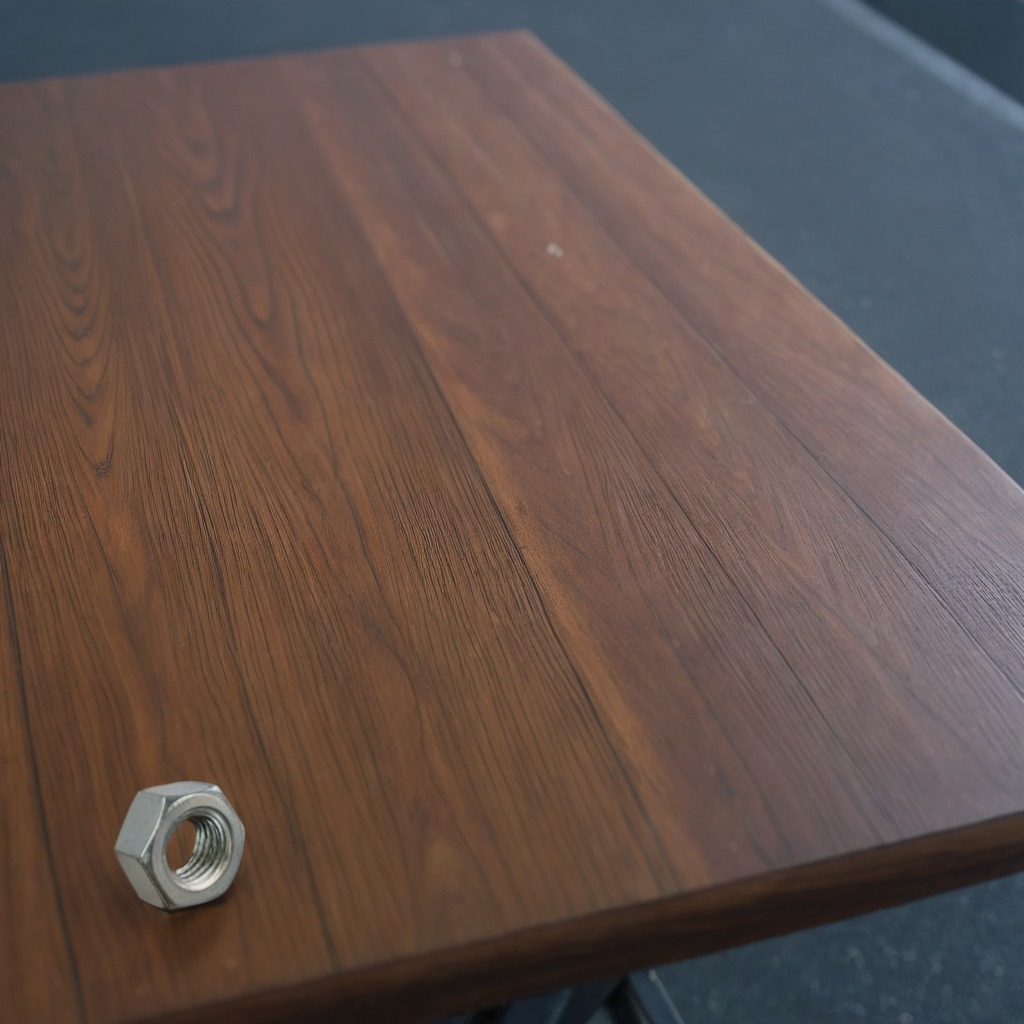
A metal nut lies on a table with faint burn marks in a small garage at twilight.